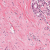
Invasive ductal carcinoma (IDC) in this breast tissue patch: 1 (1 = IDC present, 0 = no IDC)